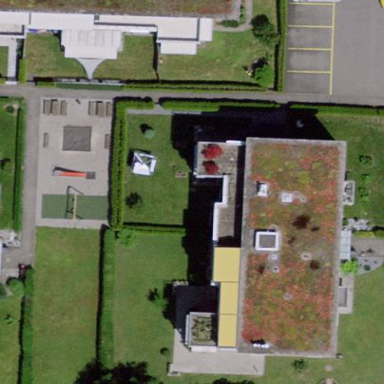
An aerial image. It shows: Apartment building with flat roof.